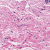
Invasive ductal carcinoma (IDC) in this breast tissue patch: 0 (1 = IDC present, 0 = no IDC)